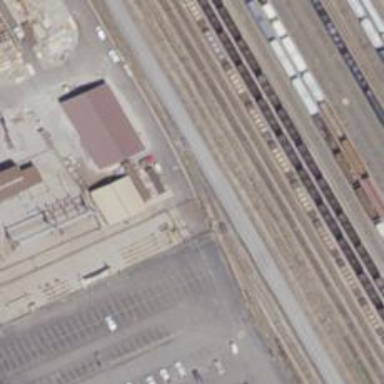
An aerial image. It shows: Railway yard.